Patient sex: M
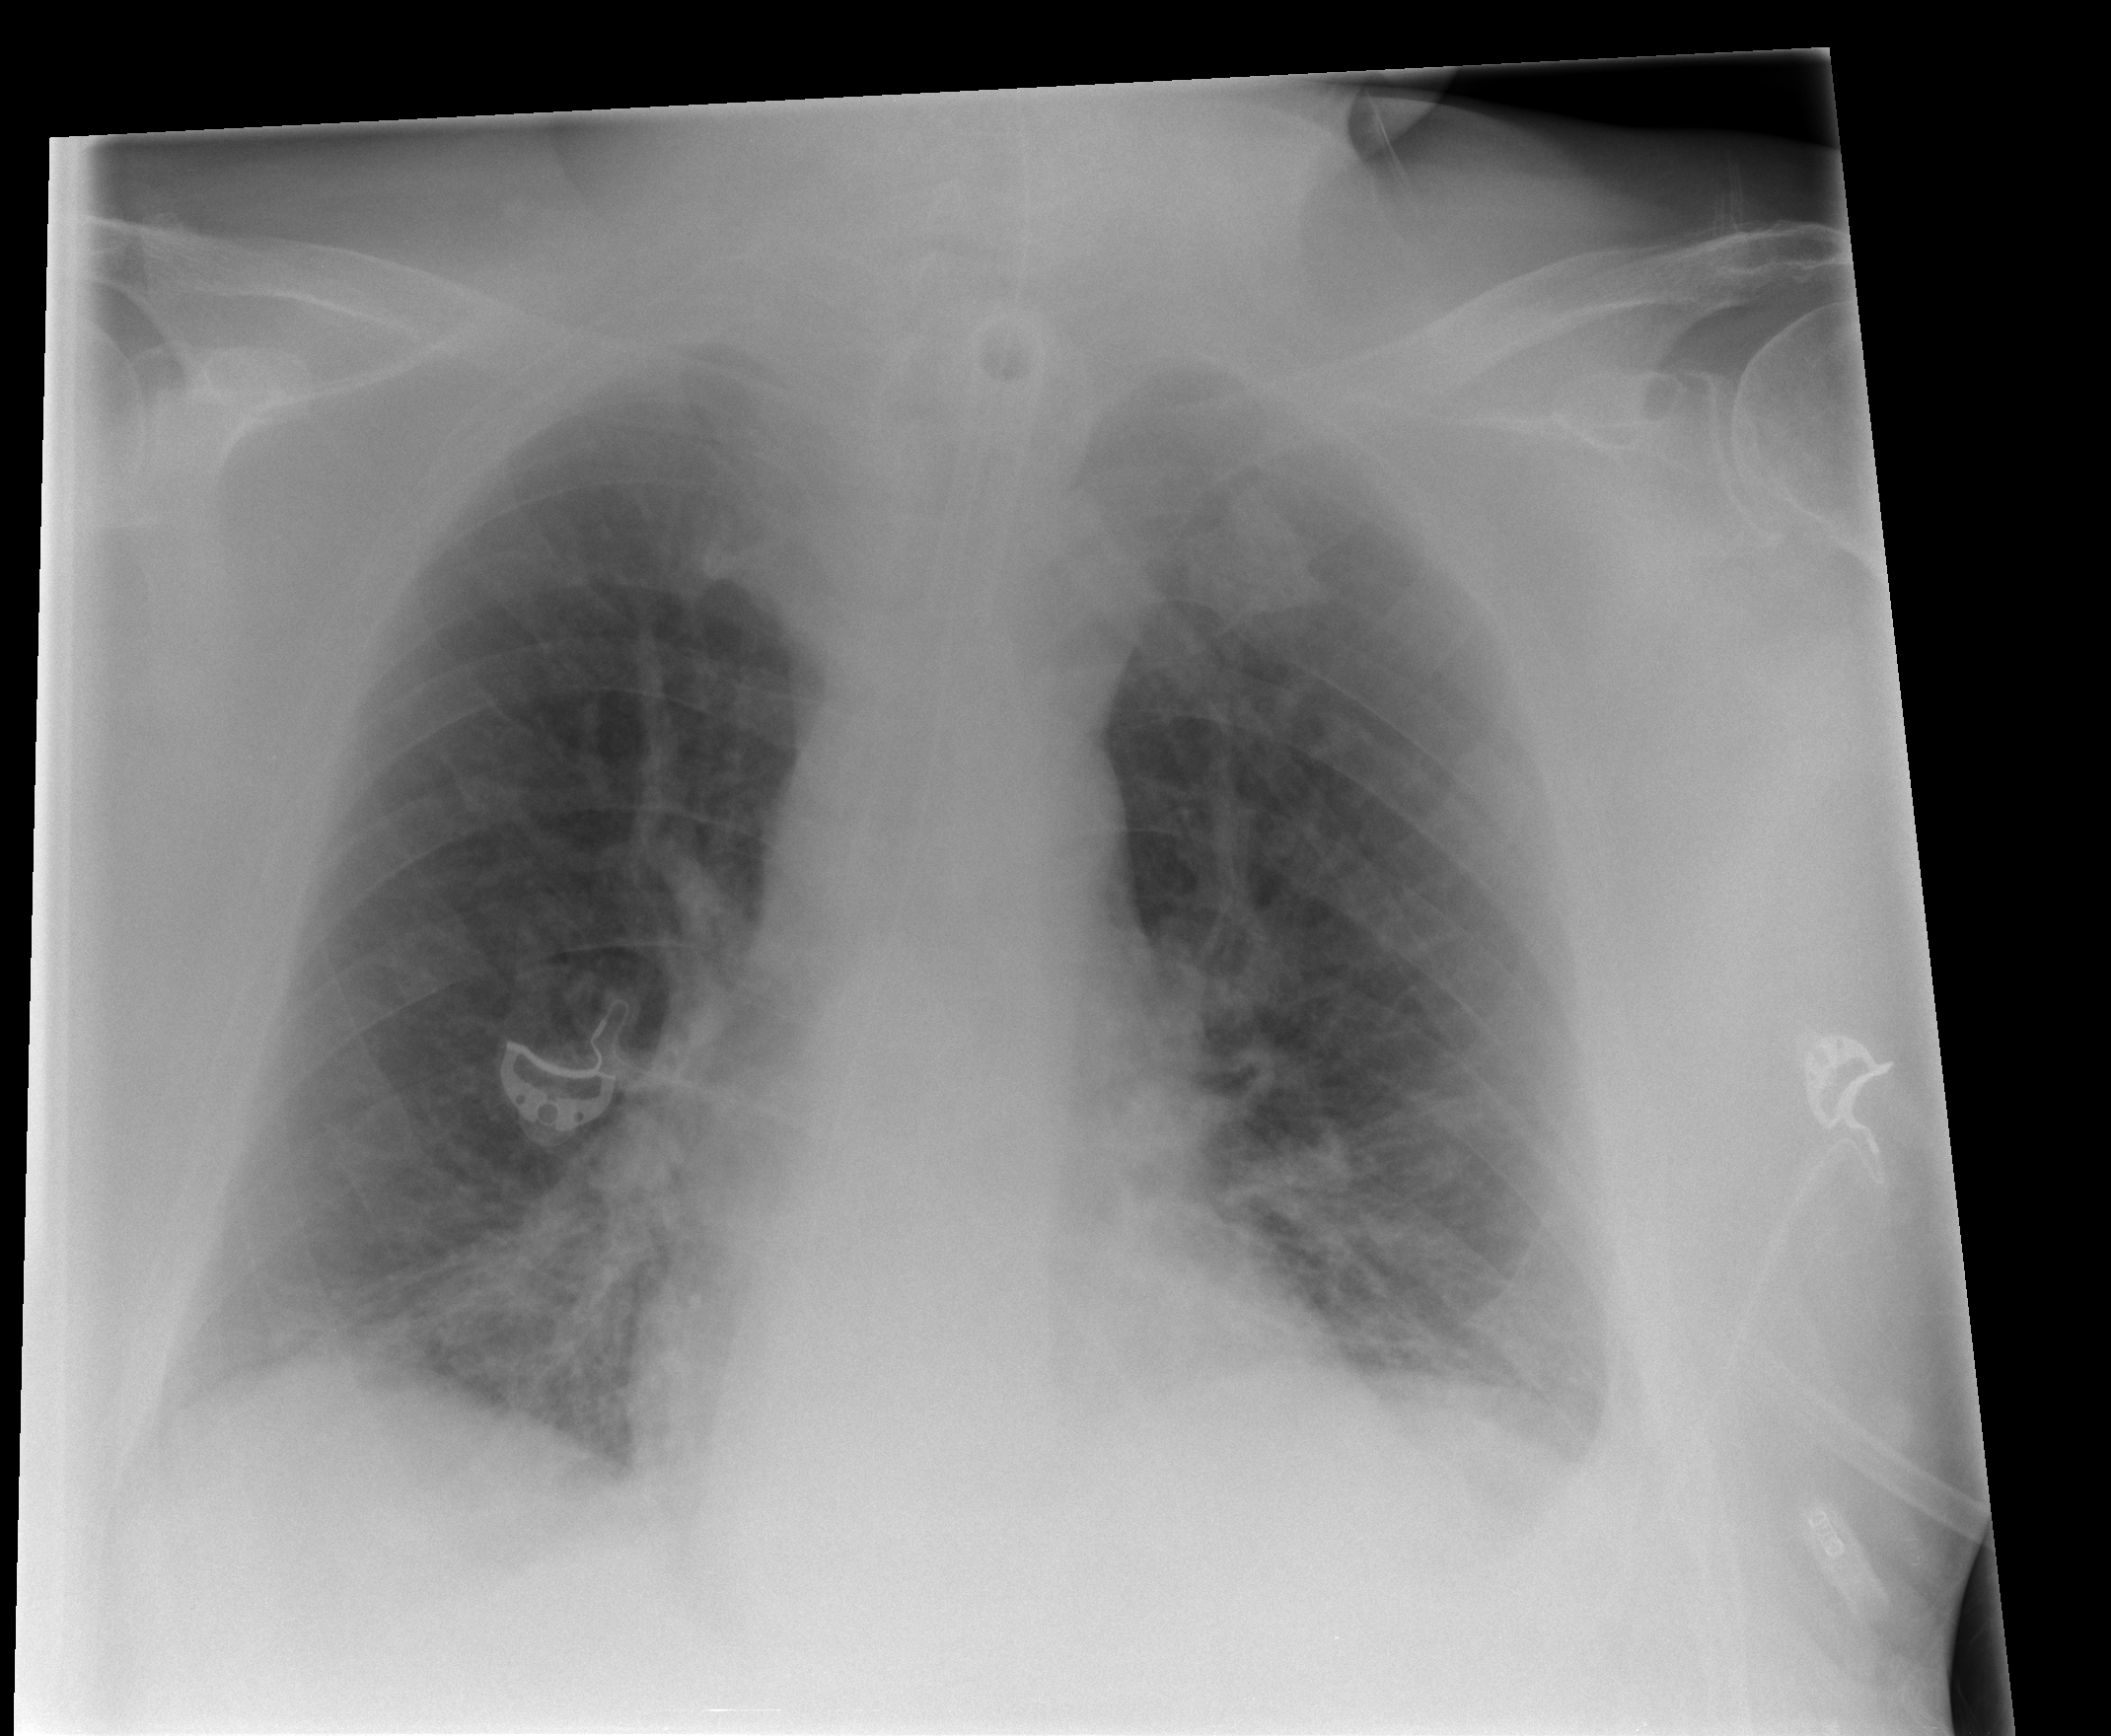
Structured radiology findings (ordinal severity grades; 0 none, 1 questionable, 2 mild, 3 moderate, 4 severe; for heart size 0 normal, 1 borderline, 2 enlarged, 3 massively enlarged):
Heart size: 0
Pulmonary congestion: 2
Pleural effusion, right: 1
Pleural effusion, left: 2
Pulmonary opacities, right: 0
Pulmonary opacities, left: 2
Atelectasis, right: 0
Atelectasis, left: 0